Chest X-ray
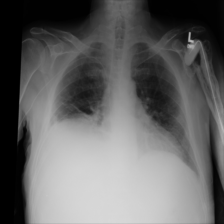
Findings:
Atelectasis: positive
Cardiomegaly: negative
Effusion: negative
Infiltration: negative
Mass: negative
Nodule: negative
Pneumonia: negative
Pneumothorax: negative
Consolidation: negative
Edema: negative
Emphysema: negative
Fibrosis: negative
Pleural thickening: negative
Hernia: negative